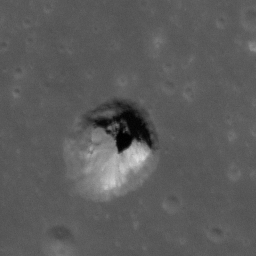
Pit: Southwest Mare Fecunditatis Pit
Host crater: Mare Fecunditatis
Host type: mare
Lunar coordinates: latitude -6.752, longitude 42.759